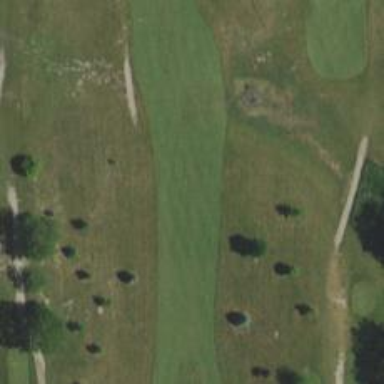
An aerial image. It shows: View of golf hole.